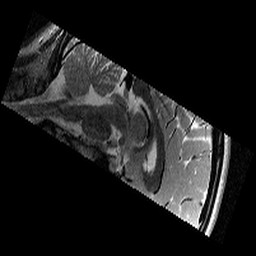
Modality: T2w
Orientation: sagittal
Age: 13
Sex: female
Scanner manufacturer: siemens
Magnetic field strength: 3 T
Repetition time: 9.23 s
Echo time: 0.067 s